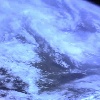
Label: cloud